Field crop: maize
Growth stage: 2
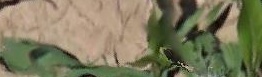
Species: maize